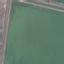
Label: SeaLake